Question: I'm trying to figure out how to iterate through a .Net grouping using the knockout foreach data-bind. The issue I have is that I don't know how to iterate over a .Net collection of IGroupings once it's been serialized to JSON...
On the server side I have a .Net object that looks like this:
'''
public class BookingResult
{
public IEnumerable<IGrouping<DateTime, BookingLeg>> Grouped { get; set; }
}
public class BookingLeg
{
public string DepartureDate { get; set; }
public string ArrivalDate { get; set; }
public string Name { get; set; }
public DateTime StartDate { get; set; }
}
'''
And I'm creating the 'Grouped' property by grouping a collection of 'BookingLeg' entities by their 'StartDate'. I then return the 'BookingResult' entity using JSON. The JSON that is generated for the 'Grouped' property looks like this (I've collapsed and expanded the nodes to give you a better overview of what was generated):

What I'd like to do on my client is create a template and bind to the knockout foreach binding outputting the key as a list header and then for every value in that key, output some details from the value. It would look something like this:
'''
01/01/2012
- Transfer
- Flight
- Transfer
03/01/2012
- Transfer
- Cruise
...
'''
I've attempted to do this like so:
'''
<ul data-role="listview" data-bind="foreach: Grouped">
<li data-role="list-divider"><span data-bind="text: Key"></span></li>
<li data-bind="text: Name, click: $parent.getBookingLegDetail"></li>
</ul>
'''
I know the above is wrong, for one - Key doesn't exist in Grouped.
BTW I'm also using jquery mobile here (hence the data-role stuff).
Thanks!
James
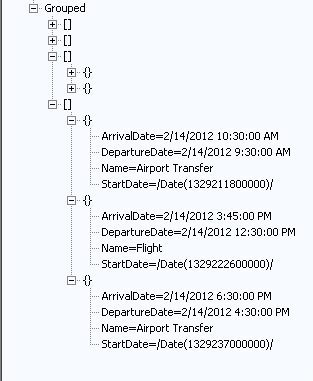
Answer: The JavaScriptSerializer doesn't handle the Key property in IGrouping objects. See <URL> question for a similar problem and possible solutions.